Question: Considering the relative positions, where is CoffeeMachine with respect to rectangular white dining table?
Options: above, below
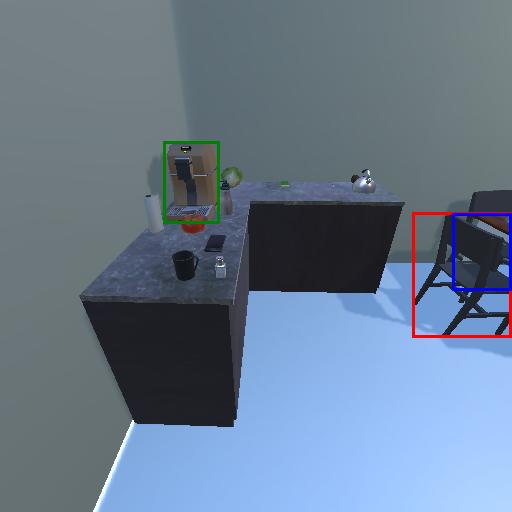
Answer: above